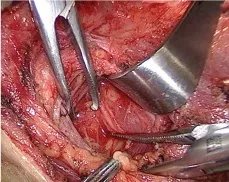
(B-F) The procedure begins with a horizontal incision along the left supraclavicular area, followed by the sequential removal of tissue layers including the platysma muscle, deep cervical fascia, and carotid sheath, exposing the left recurrent laryngeal nerve, venous horn, lymphatic vessels, and left subclavian artery. The tumor was then carefully separated from the surrounding tissue and the upper pole of the tumor was excised.
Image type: medical_photograph (other_medical_photograph)